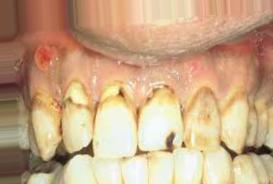
Condition: Tooth Discoloration